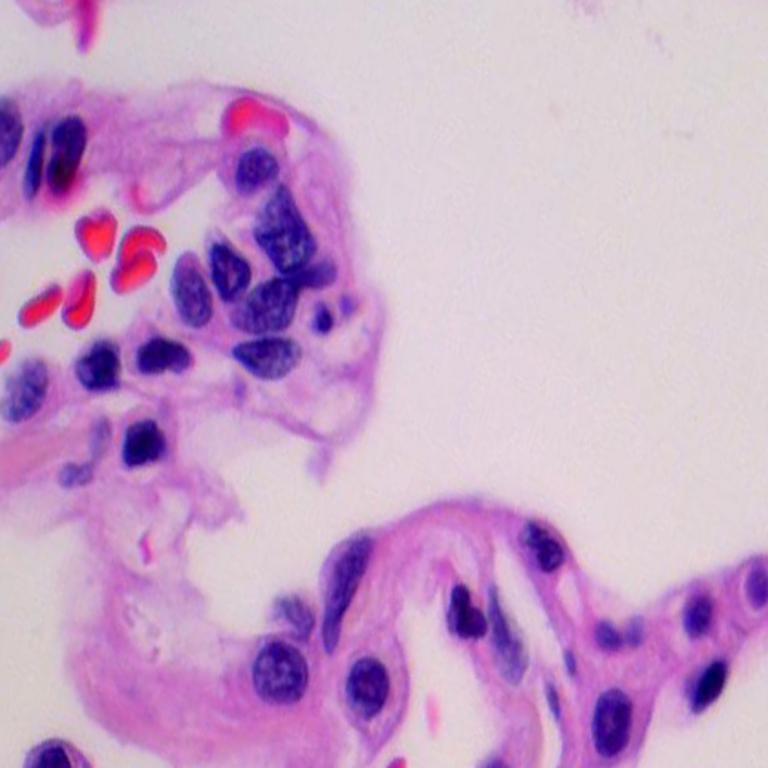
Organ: lung
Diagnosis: benign